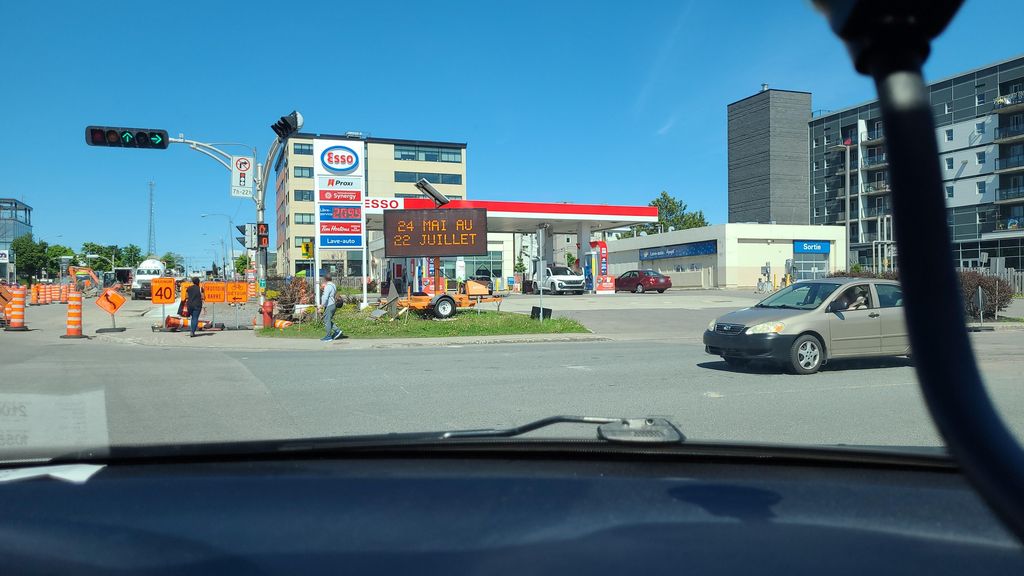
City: quebec_city